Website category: jobs
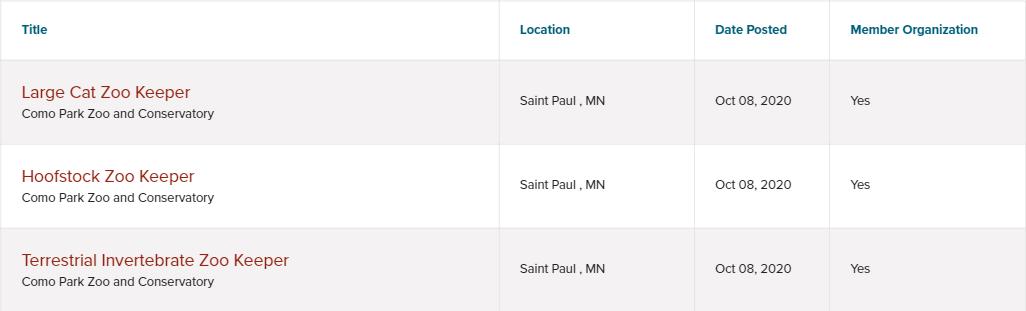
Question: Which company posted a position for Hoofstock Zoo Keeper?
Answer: Como Park Zoo and Conservatory

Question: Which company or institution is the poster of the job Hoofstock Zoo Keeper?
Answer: Como Park Zoo and Conservatory

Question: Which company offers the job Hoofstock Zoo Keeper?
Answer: Como Park Zoo and Conservatory

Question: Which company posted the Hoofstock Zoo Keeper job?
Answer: Como Park Zoo and Conservatory

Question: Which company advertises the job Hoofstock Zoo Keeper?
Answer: Como Park Zoo and Conservatory

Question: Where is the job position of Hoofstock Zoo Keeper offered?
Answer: Saint Paul , MN

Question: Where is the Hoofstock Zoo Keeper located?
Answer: Saint Paul , MN

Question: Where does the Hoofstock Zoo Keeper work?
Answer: Saint Paul , MN

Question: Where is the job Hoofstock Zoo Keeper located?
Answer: Saint Paul , MN

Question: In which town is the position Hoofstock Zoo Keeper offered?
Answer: Saint Paul , MN

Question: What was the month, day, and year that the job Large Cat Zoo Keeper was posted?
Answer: Oct 08, 2020

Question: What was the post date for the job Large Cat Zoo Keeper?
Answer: Oct 08, 2020

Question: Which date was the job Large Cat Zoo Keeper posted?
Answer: Oct 08, 2020

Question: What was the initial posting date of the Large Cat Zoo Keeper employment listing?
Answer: Oct 08, 2020

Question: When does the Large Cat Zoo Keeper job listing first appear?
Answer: Oct 08, 2020

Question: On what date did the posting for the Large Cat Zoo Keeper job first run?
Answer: Oct 08, 2020